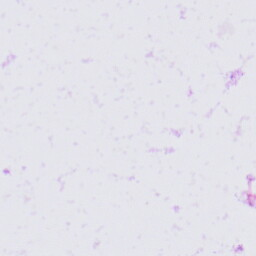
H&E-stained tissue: Skin